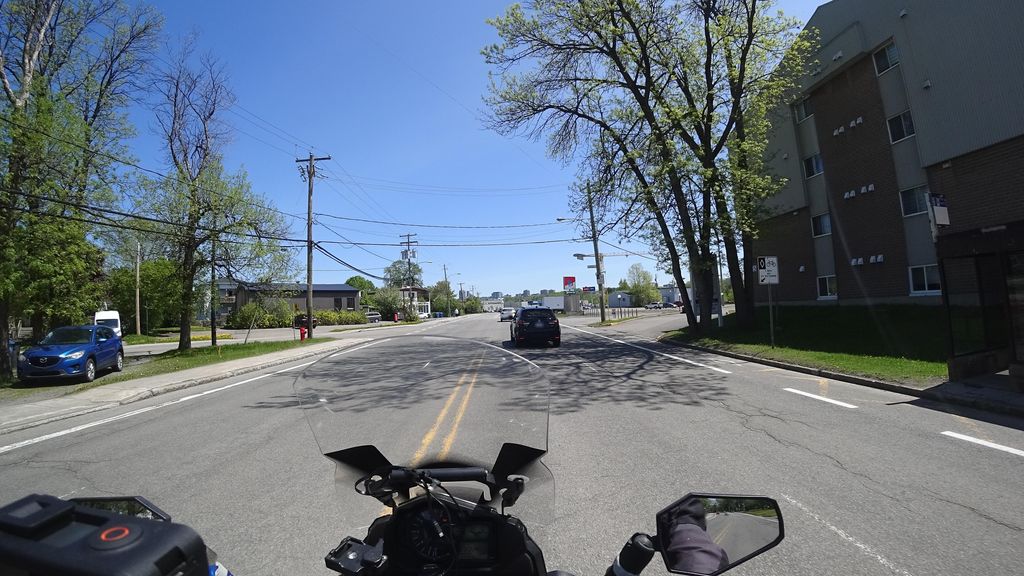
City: quebec_city